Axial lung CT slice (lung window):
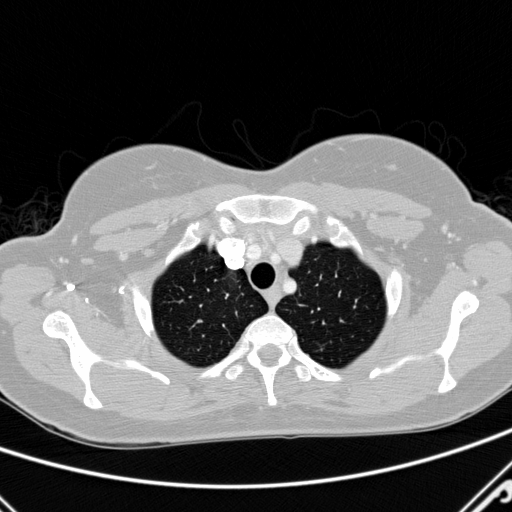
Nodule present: no